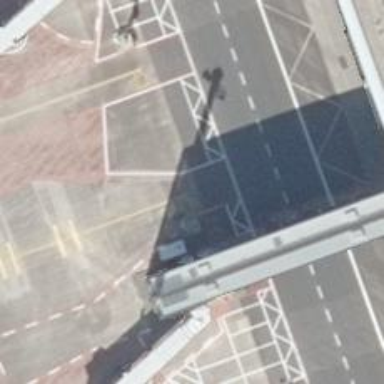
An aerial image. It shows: Parking position at the airport on concrete surface.